Question: I have a problem with CoreData and I don't know any further. I use it with ICloud and test this on two iPhones.
Now I start my app on both phones one after the other. I add a record in one phone. As soon as both phones switch to "Using local storage: 0" I can see the memory on one phone (the one which receives the notification for the change).
It happens when calling the [self.howRUDocument.managedObjectContext mergeChangesFromContextDidSaveNotification:notification]; method. When I debug, the stepover mergeChangesFromContextDidSaveNotification will never reach the next line.
'''
- (id)initWithDocumentName:(NSString *)documentName {
self = [super init];
if (self) {
self.documentName = documentName;
iCloudCommunicator = [ICloudCommunicator sharedInstance];
[iCloudCommunicator registerForICloudAccountChange:self];
if ([iCloudCommunicator useICloud]) {
[[NSNotificationCenter defaultCenter] addObserver:self
selector:@selector(documentChanged:)
name:NSPersistentStoreDidImportUbiquitousContentChangesNotification
object:self.howRUDocument.managedObjectContext.persistentStoreCoordinator];
}
}
return self;
}
-(void) documentChanged:(NSNotification *)notification {
[self.howRUDocument.managedObjectContext mergeChangesFromContextDidSaveNotification:notification];
}
'''
This is what I see in the profiler:

So it is an infinite loop (isn't that the apple address :-D). Has anyone a clue why?
Another strange thing is, that this methods are in a class Model. I have two models extending from this class. For one the merging is working as expected, for the other I get the above exception.
Thanks a lot!
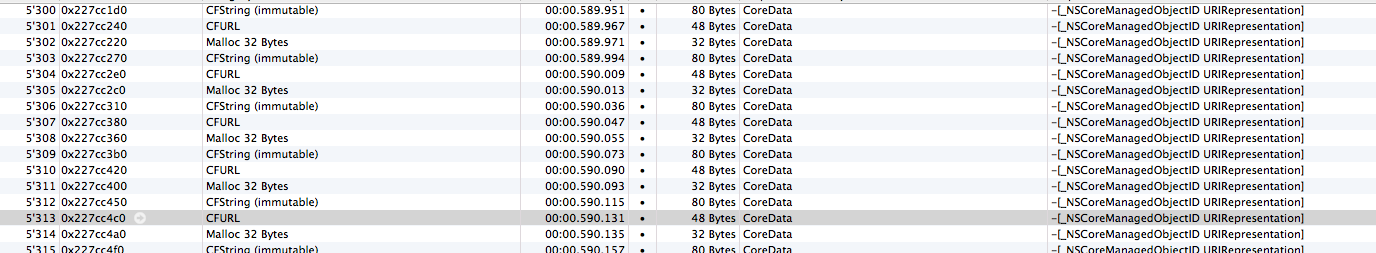
Answer: I solved the problem. I had a bis mess setting up the document. When creating and moving it to cloud I was moving wrong document urls.
Also there was a race condition, so the document tried to open before it was created.
I have this code and it works well:
'''
- (id)initWithDocumentName:(NSString *)documentName {
self = [super init];
if (self) {
_dataChangeListeners = [[NSMutableArray alloc] init];
self.documentName = documentName;
iCloudCommunicator = [ICloudCommunicator sharedInstance];
[iCloudCommunicator registerForICloudAccountChange:self];
if ([iCloudCommunicator useICloud]) {
[[NSNotificationCenter defaultCenter] addObserver:self
selector:@selector(documentChanged:)
name:NSPersistentStoreDidImportUbiquitousContentChangesNotification
object:self.howRUDocument.managedObjectContext.persistentStoreCoordinator];
}
}
return self;
}
-(void) documentChanged:(NSNotification *)notification {
[self.howRUDocument.managedObjectContext mergeChangesFromContextDidSaveNotification:notification];
[self notifyDataChangeListeners];
}
'''